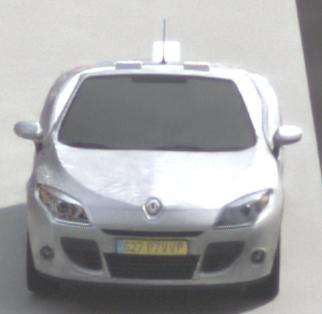
Make: Renault
Model: Mégane Coupé-Cabriolet 1.6 16V 110
Detailed model: Mégane (III) Coupé-Cabriolet
Model produced from: 2010/06
Model produced until: 2013/03
Doors: 2
Color: white
Road condition: dry road
Daytime: morning or afternoon
Contrast: low contrast